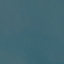
Label: SeaLake